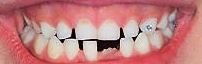
Condition: hypodontia